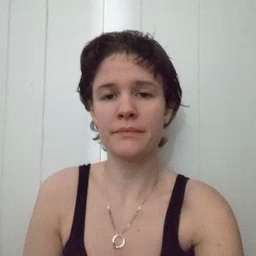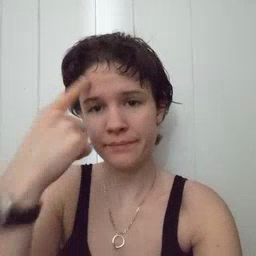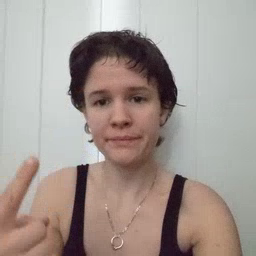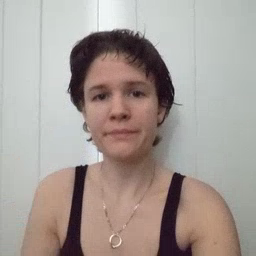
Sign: penny